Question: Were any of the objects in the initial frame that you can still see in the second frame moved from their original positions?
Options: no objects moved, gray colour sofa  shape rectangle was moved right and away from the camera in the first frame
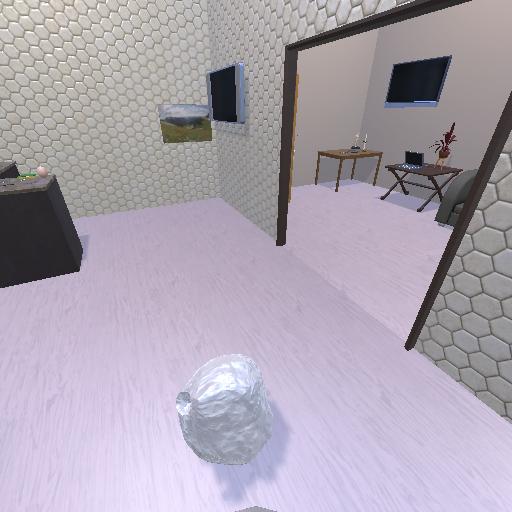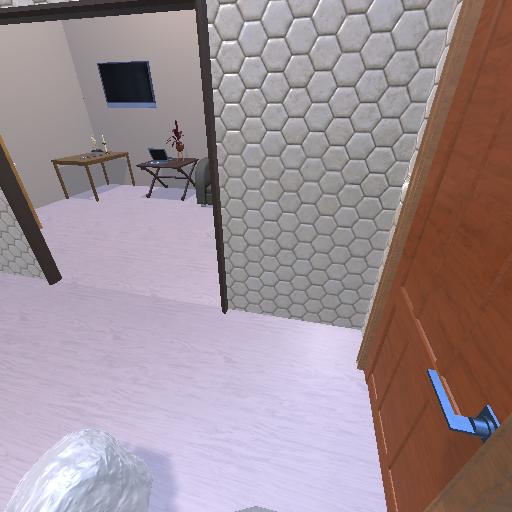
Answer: no objects moved